Chest X-ray:
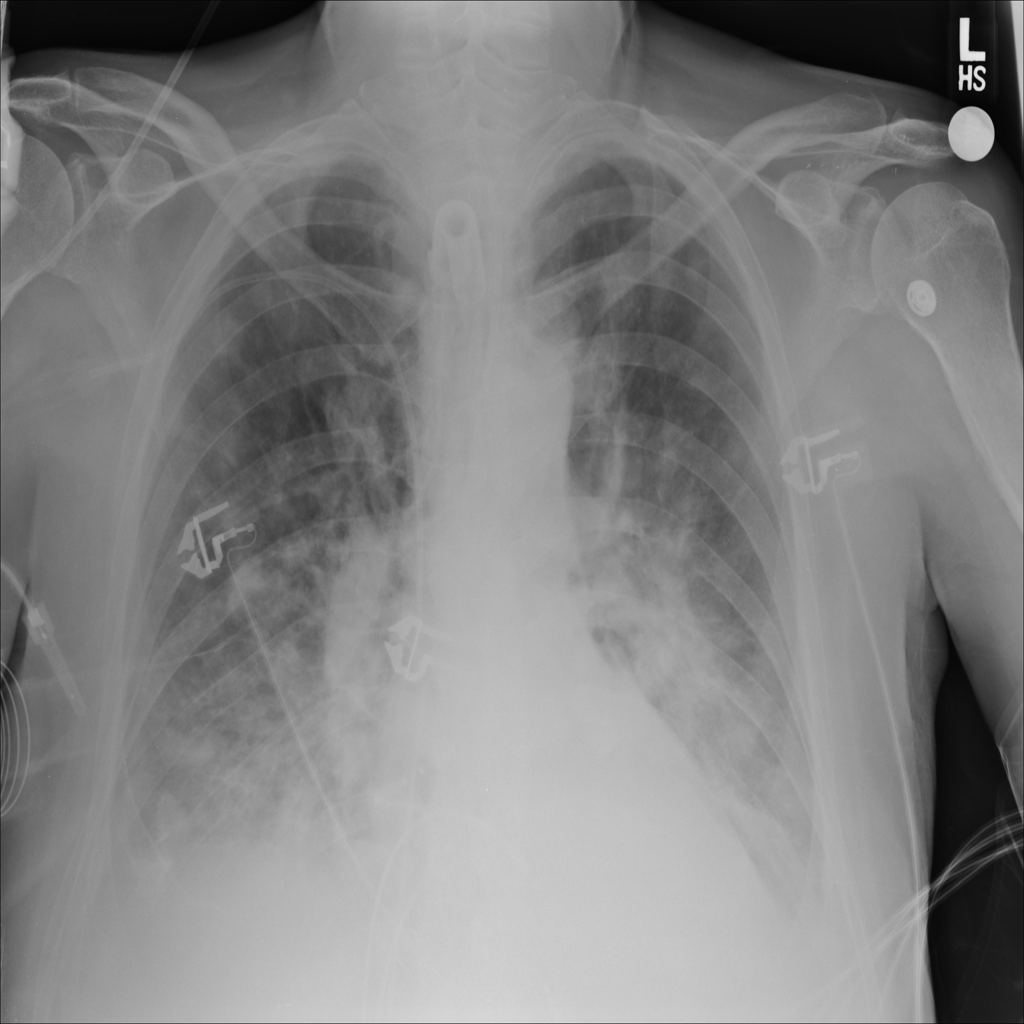
Findings: Consolidation, Diffuse Nodule, Effusion
No abnormal finding: no